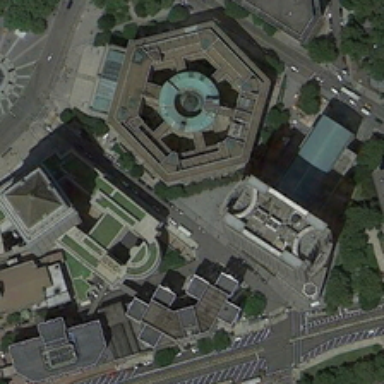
Several buildings and some green trees are near a church .